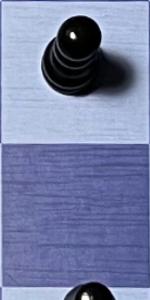
Label: Empty